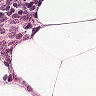
Metastatic tissue present: no